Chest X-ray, PA view. Patient: 31 years old, sex M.
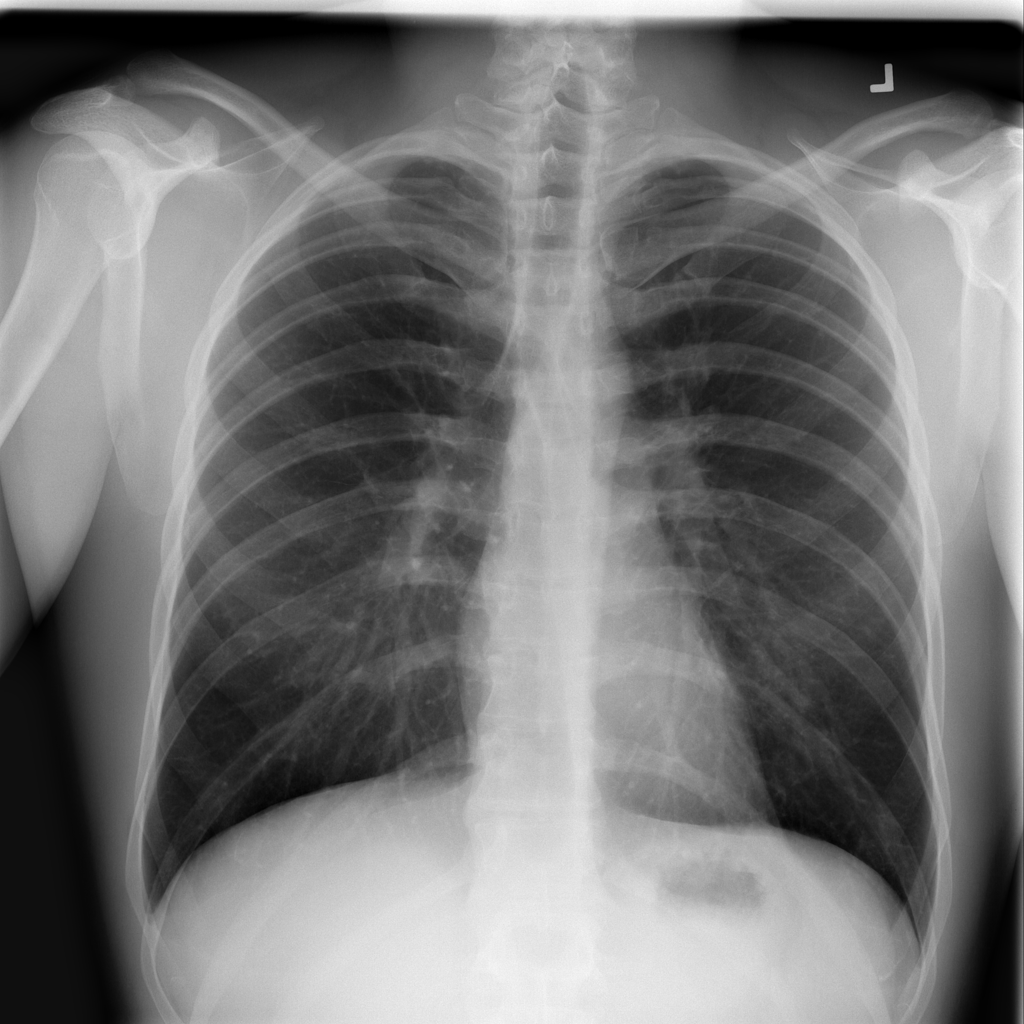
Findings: Infiltration